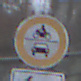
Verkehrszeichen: VerbotKraftfahrzeuge
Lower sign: RichtungsangabeDurchPfeile2
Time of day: MorningAfternoon
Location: Outdoor (Suburban)
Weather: Overcast
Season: NotSpecified
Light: Natural